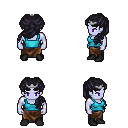
a pixel art fantasy rpg character, male body template, dark elf, purple skin, teal pirate shirt, robe skirt, raven princess hairstyle, silver tiara, black shoes, four views (front, back, left, right), 2x2 character sprite sheet, small pixel art, hard edges, no anti-aliasing